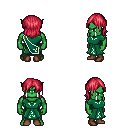
a pixel art fantasy rpg character, male body template, orc, green skin, sash dress, magenta pants, ruby red long bangs hairstyle, brown shoes, four views (front, back, left, right), 2x2 character sprite sheet, small pixel art, hard edges, no anti-aliasing